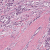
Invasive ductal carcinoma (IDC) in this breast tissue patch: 1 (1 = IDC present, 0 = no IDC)